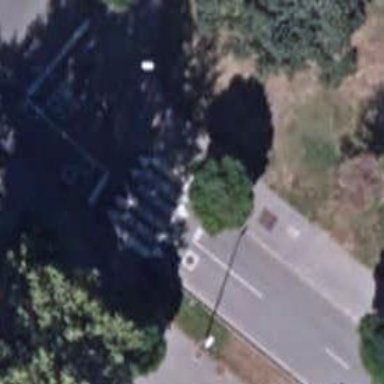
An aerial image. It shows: Marked crossing with traffic calming table.